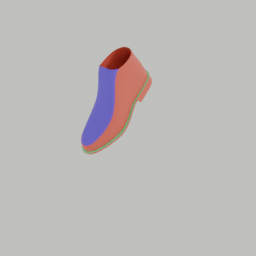
Label: people